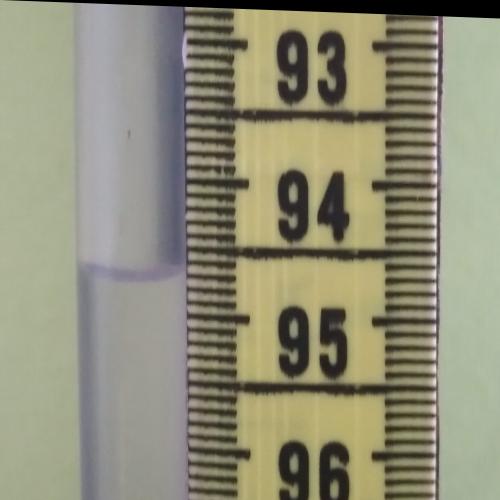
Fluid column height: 94.7 cm